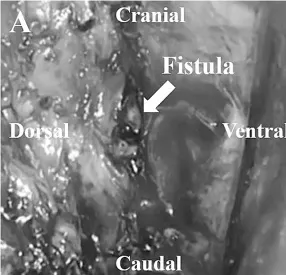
Intraoperative and gross findings of fistula. . A: Intraoperative findings of fistula in aortic wall after esophageal resection (arrow). Blood oozed only from fistula.
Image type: medical_photograph (other_medical_photograph)